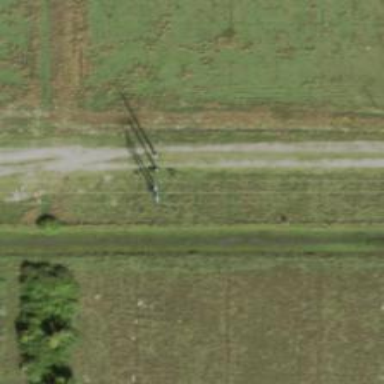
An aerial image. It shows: Power tower.